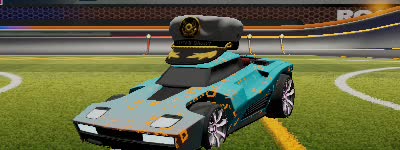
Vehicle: breakout